Aerial crown-view tile of a tropical tree (Barro Colorado Island, Panama), acquired 20240611:
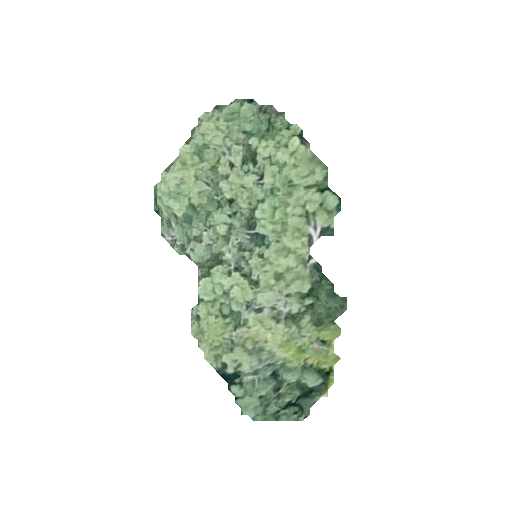
Species: Ceiba pentandra
GBIF accepted scientific name: Ceiba pentandra
Crown area: 64.927 m²